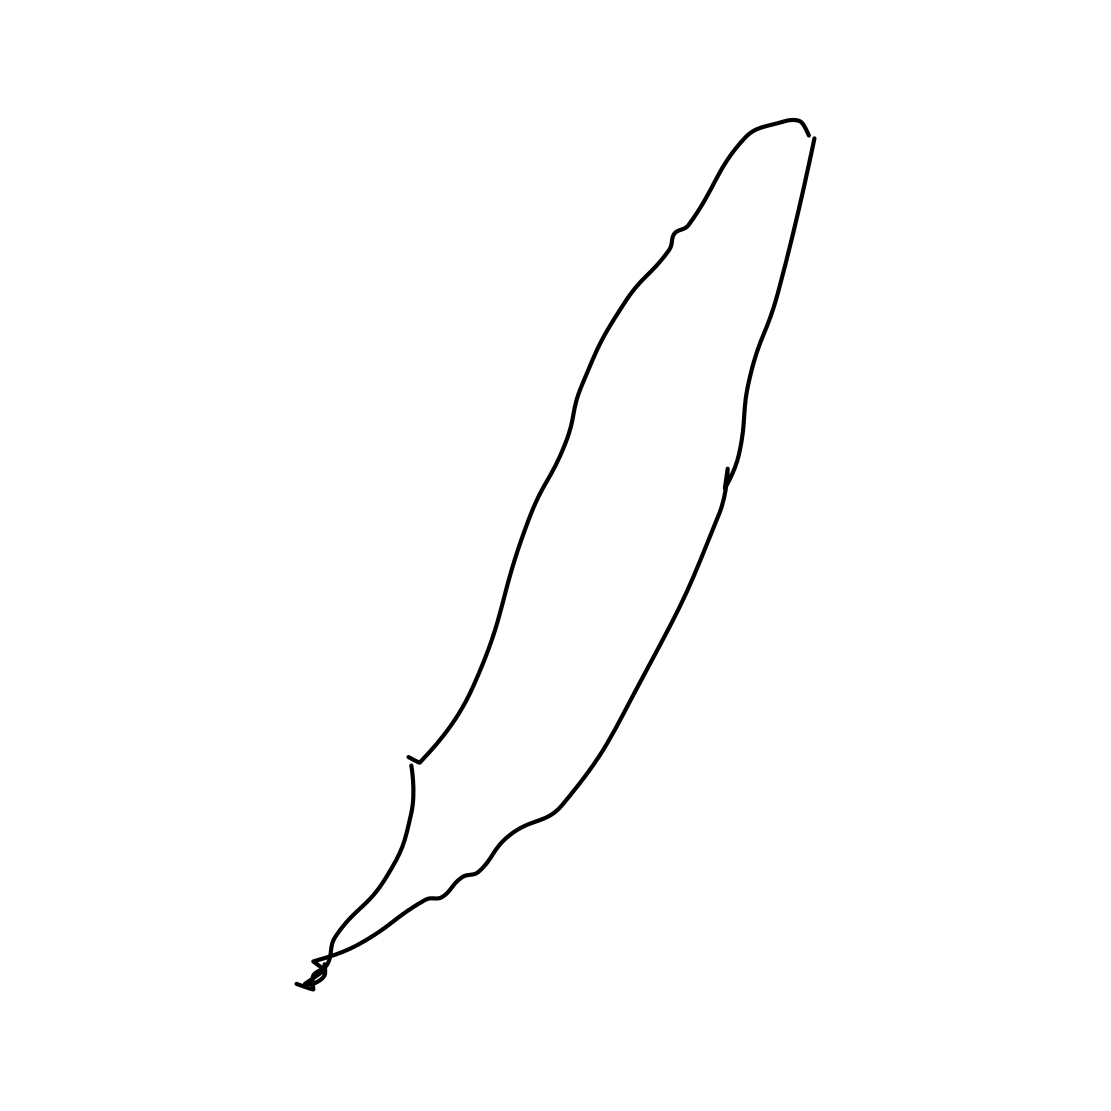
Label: pen